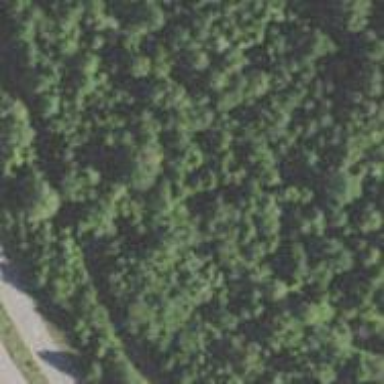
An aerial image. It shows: Mixed leaf woodland.